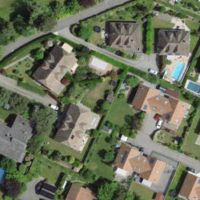
EUNIS habitat code: 54
Species observed at this site:
Limax maximus